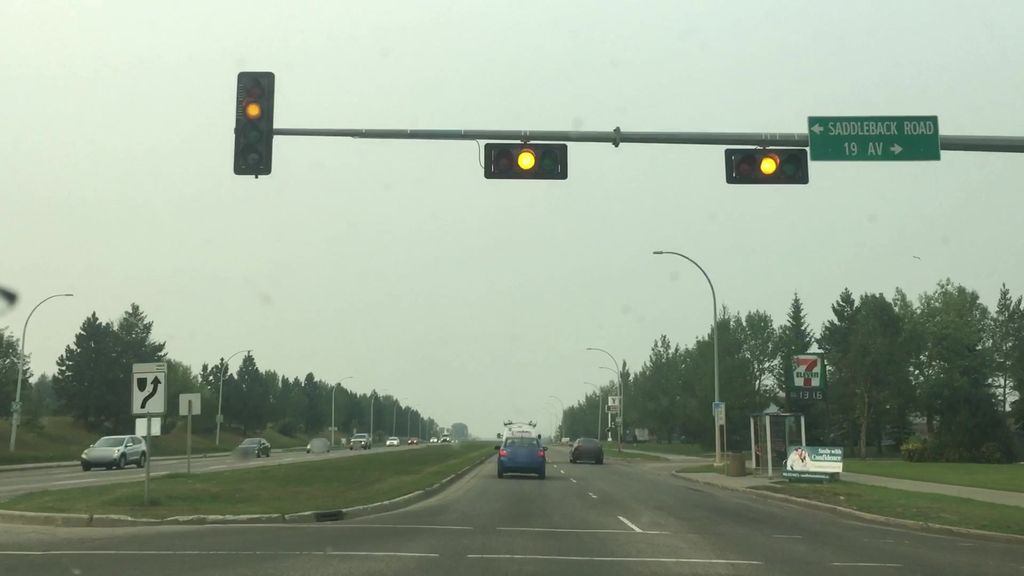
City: edmonton